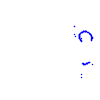
Particle: proton